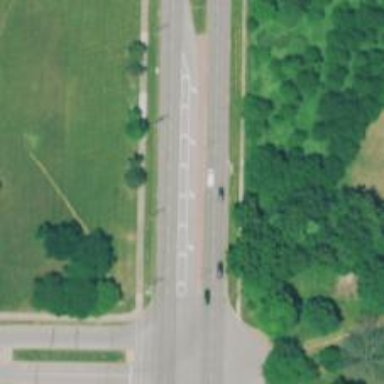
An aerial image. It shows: Left road marking is visible in the image.